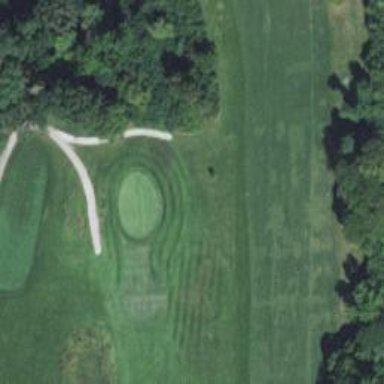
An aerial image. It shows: Golf hole.